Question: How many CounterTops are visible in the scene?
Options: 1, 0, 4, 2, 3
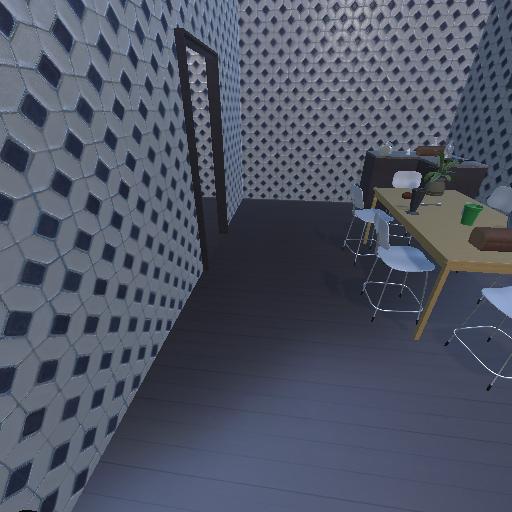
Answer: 1